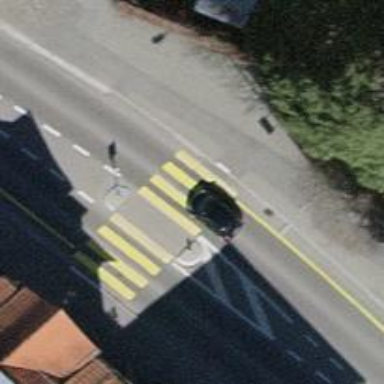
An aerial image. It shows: Kerb barrier.